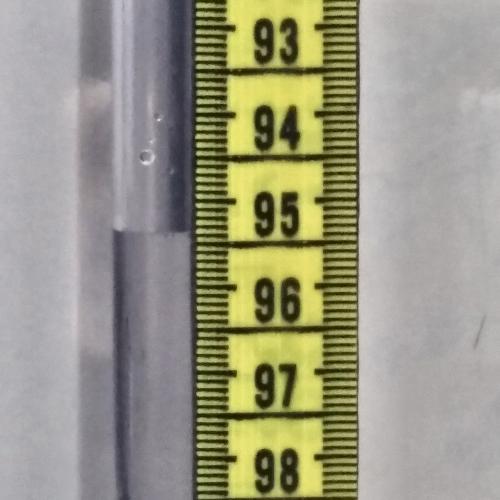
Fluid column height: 95.4 cm